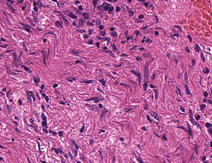
Tumor epithelial tissue: no
Tumor-associated stroma tissue: yes
Normal tissue: no